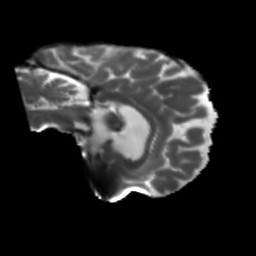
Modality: T2w
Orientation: sagittal
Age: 64
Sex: female
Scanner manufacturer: siemens
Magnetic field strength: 3 T
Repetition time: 5.47 s
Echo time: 0.0854 s